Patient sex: F
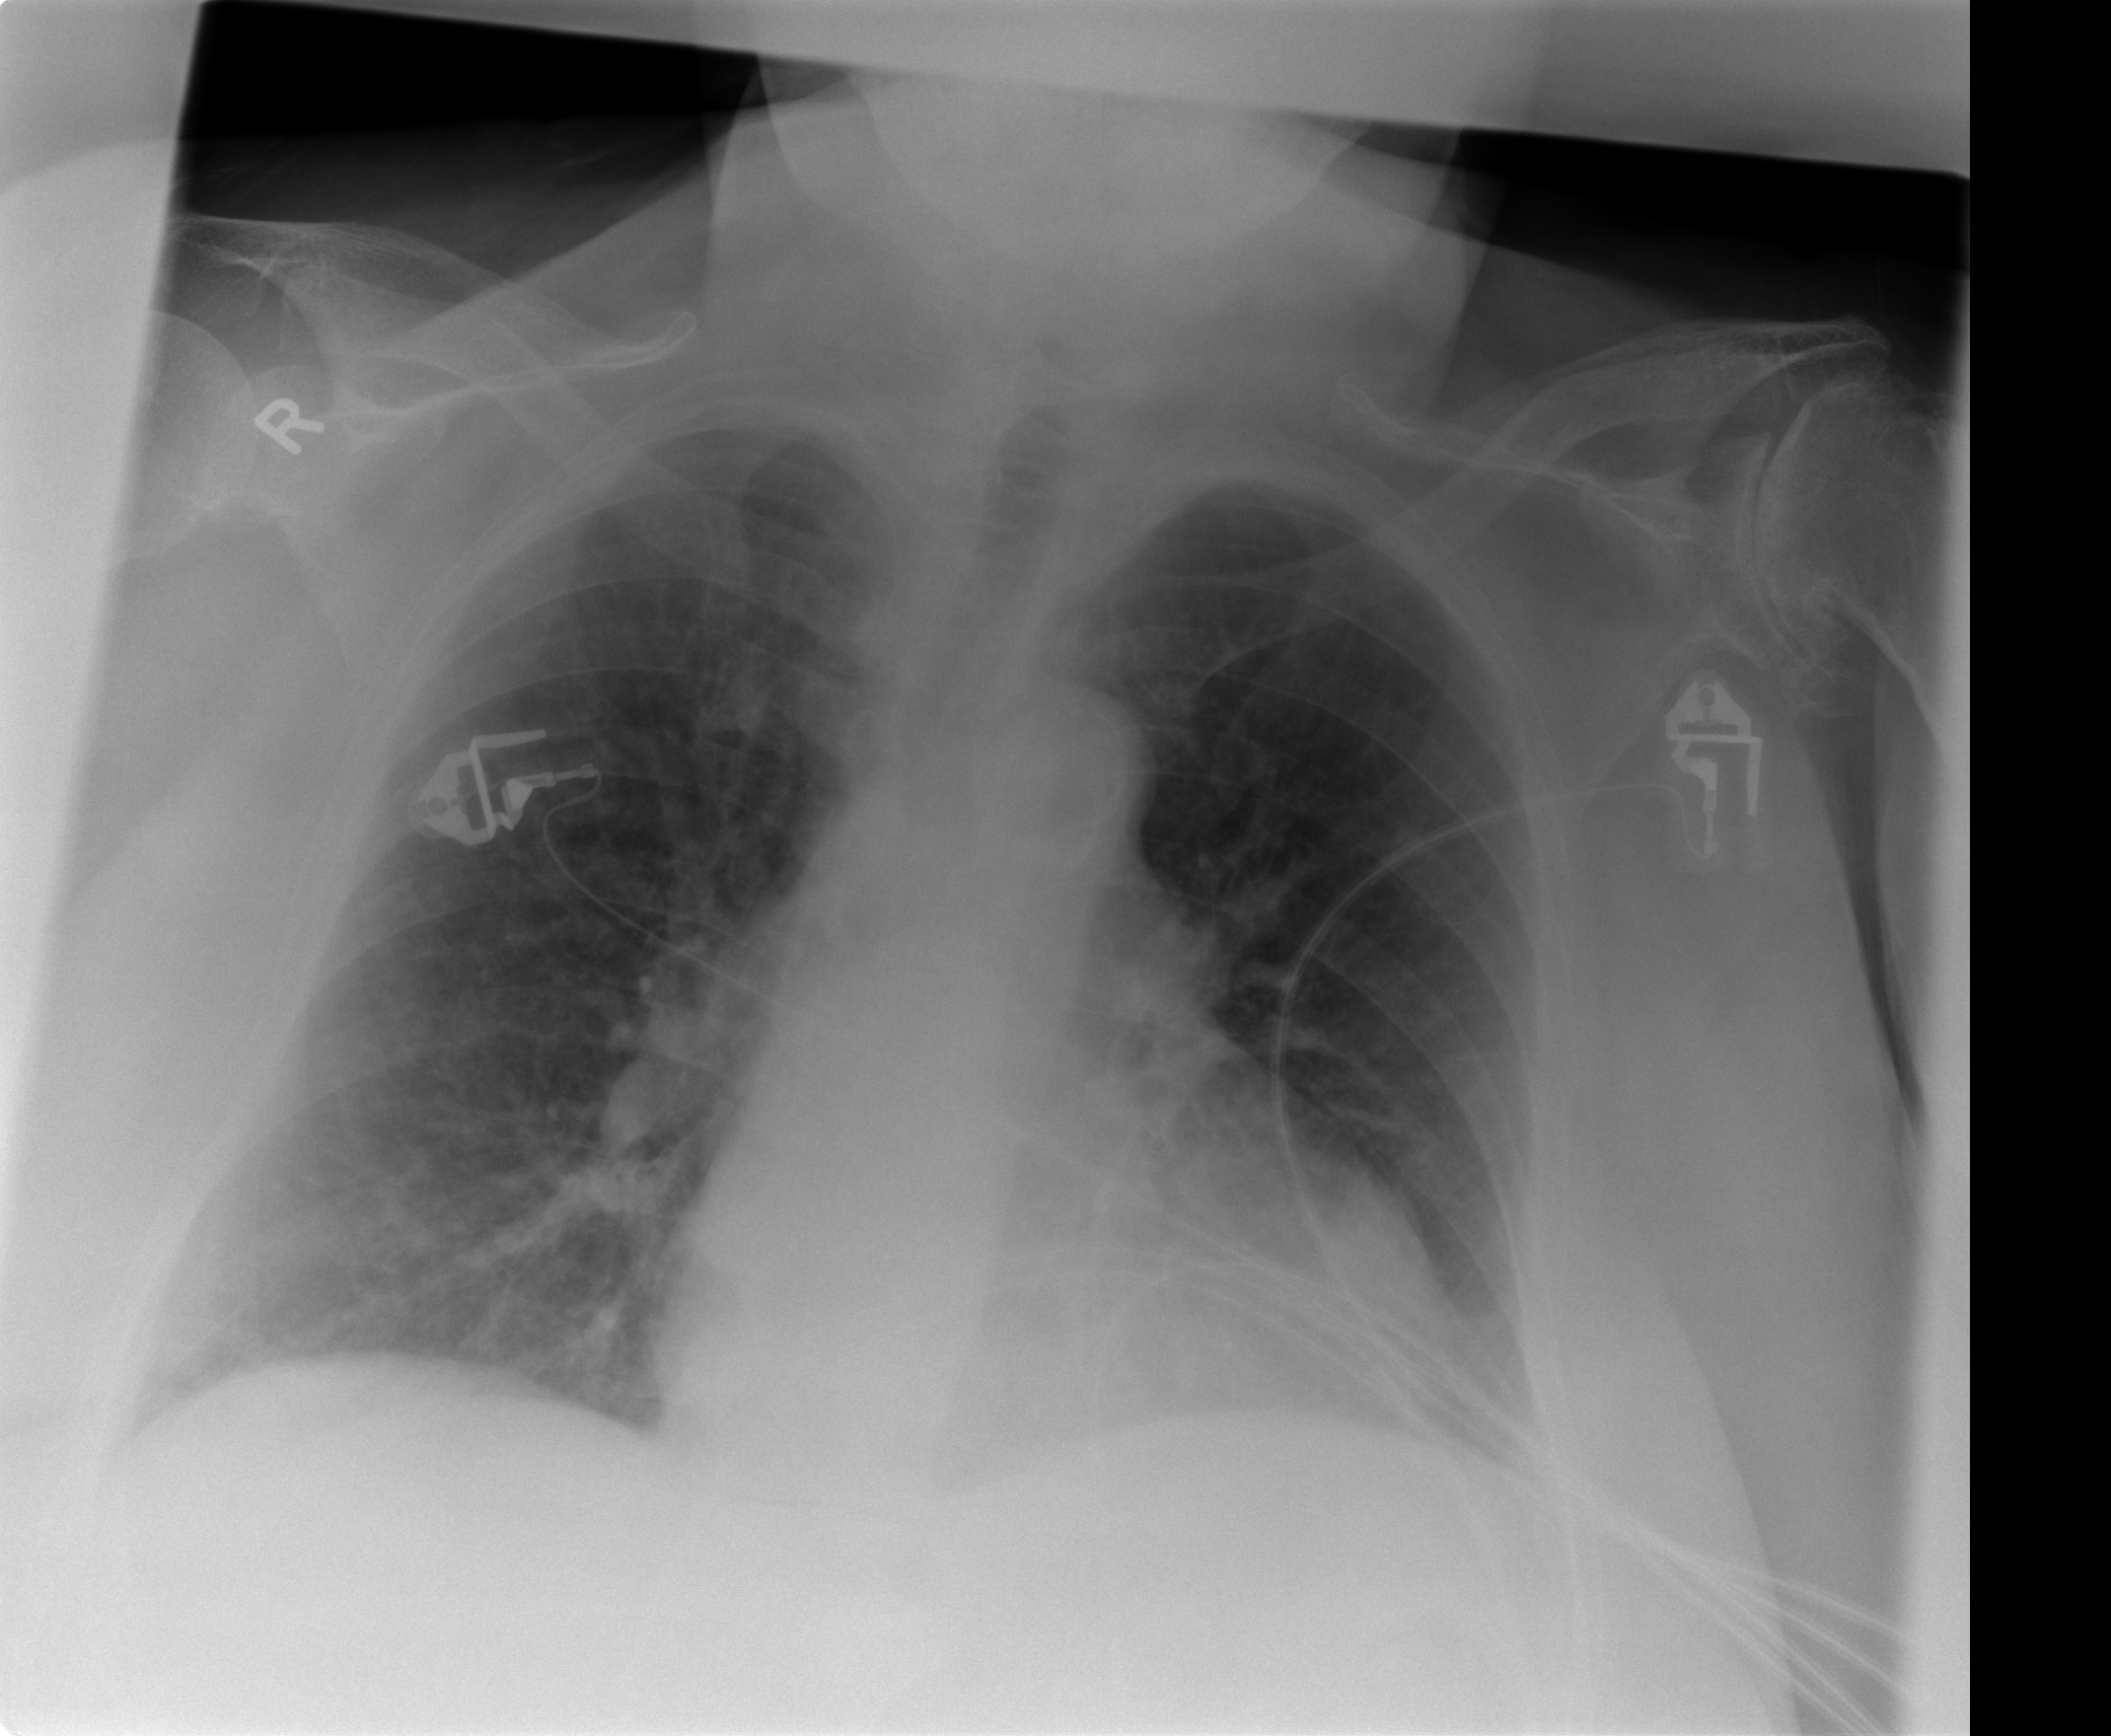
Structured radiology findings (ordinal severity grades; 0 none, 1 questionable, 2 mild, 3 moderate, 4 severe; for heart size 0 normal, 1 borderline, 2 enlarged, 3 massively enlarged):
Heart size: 2
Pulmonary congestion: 3
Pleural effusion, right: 0
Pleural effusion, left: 2
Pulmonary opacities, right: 0
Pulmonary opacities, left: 0
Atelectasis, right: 2
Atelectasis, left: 2